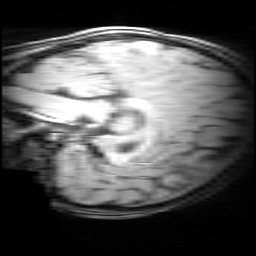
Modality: MP2RAGE
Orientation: sagittal
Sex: female
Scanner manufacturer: siemens
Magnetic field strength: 3 T
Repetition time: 5 s
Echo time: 0.00355 s